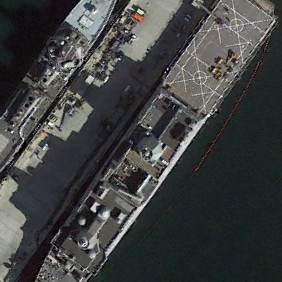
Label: combat